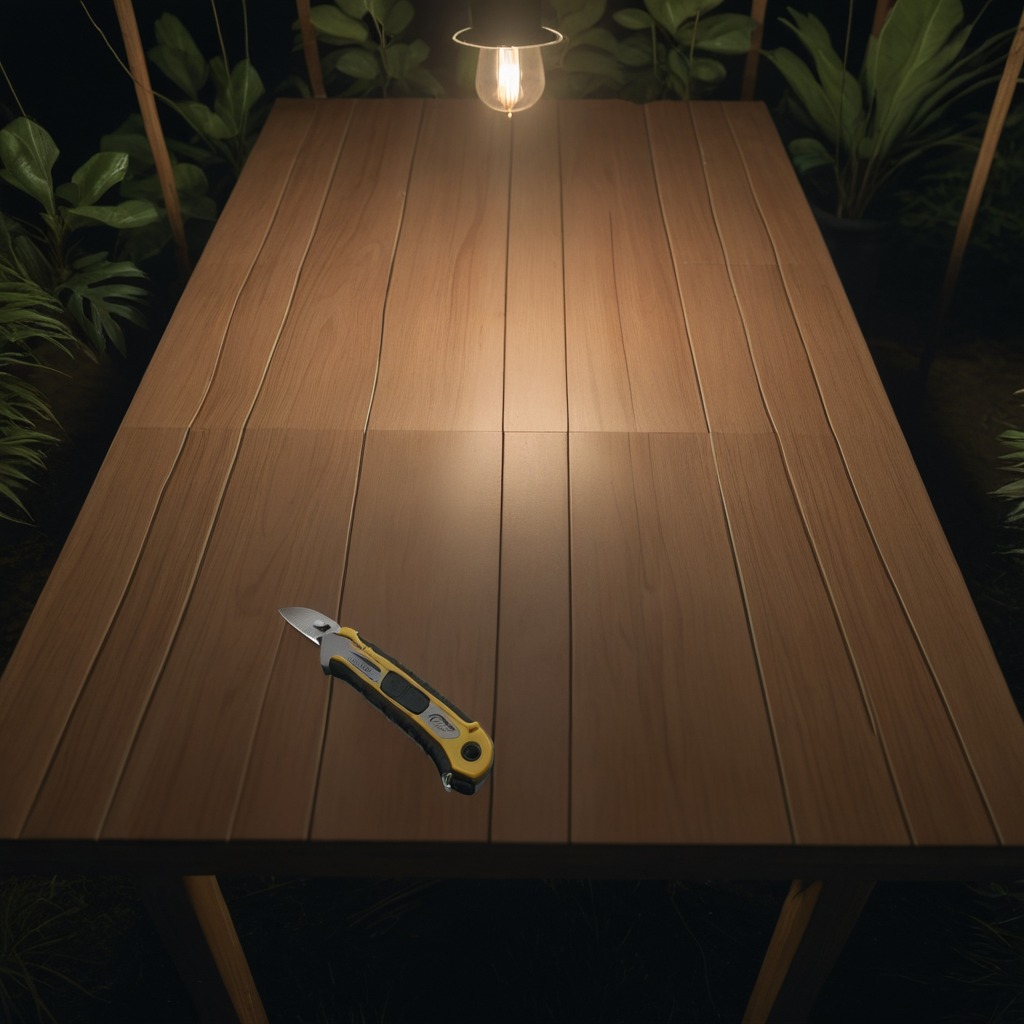
A utility knife is lying on the wooden table.